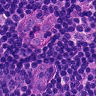
Metastatic tissue present: no